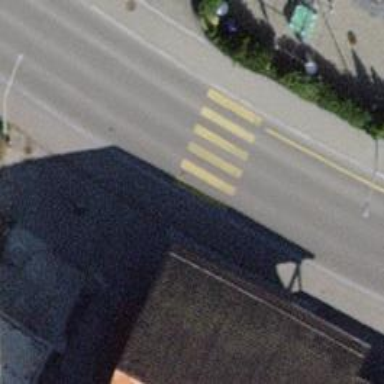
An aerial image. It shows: Marked zebra crossing on the road.